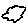
Label: cloud